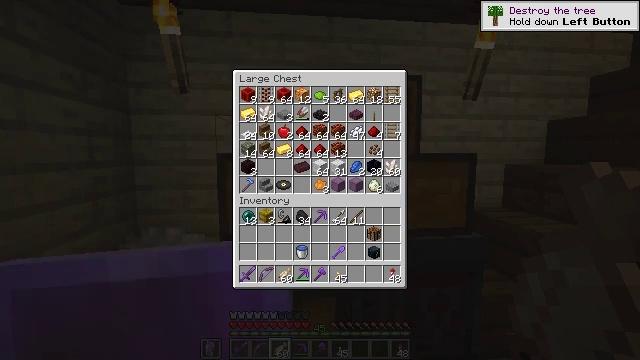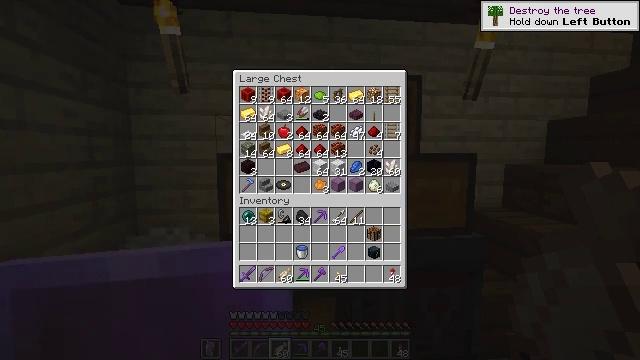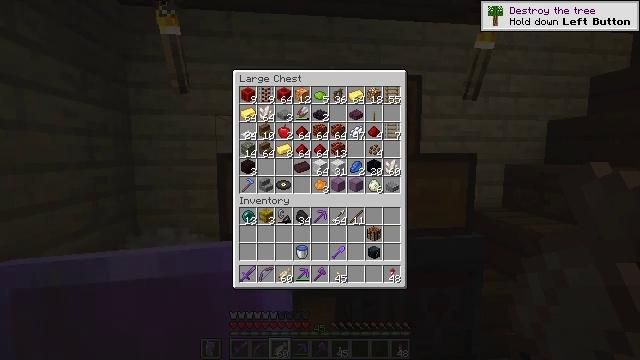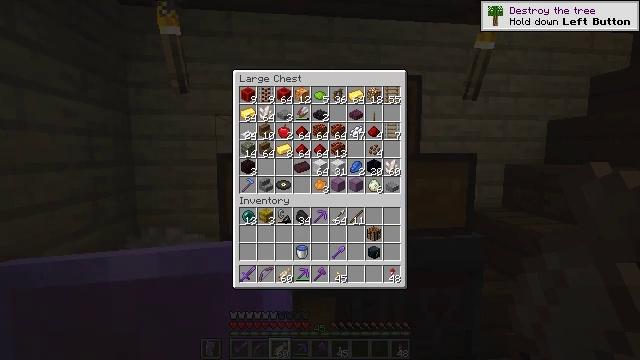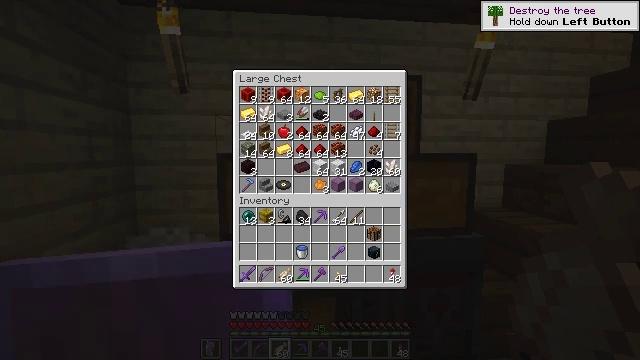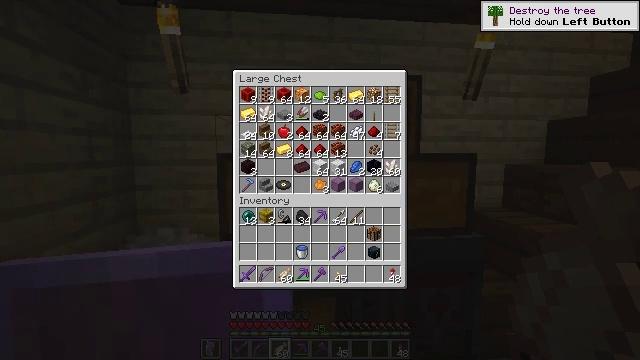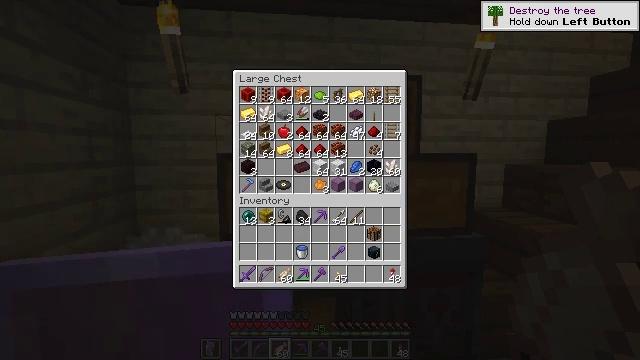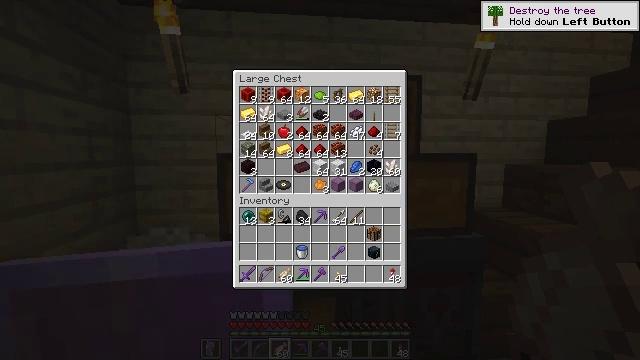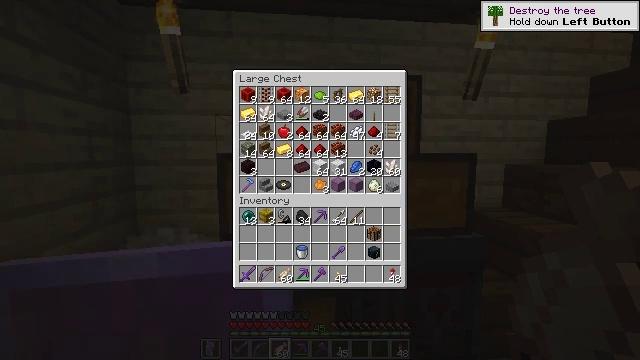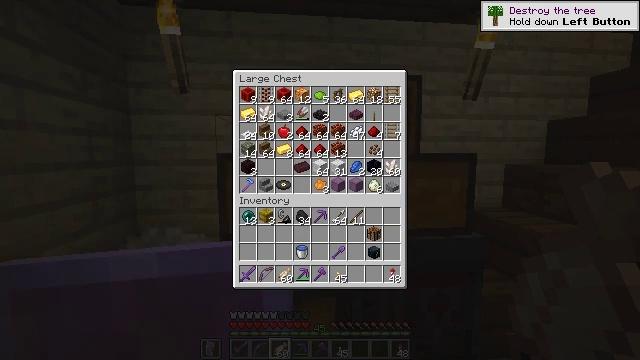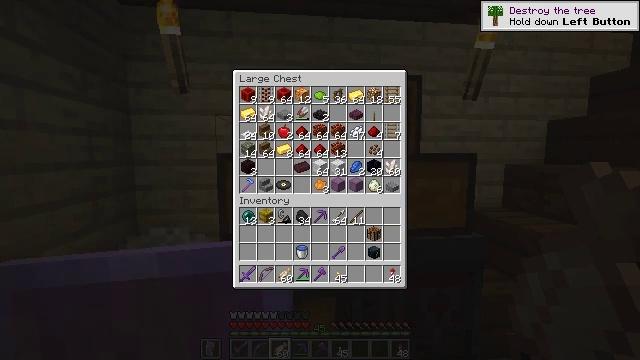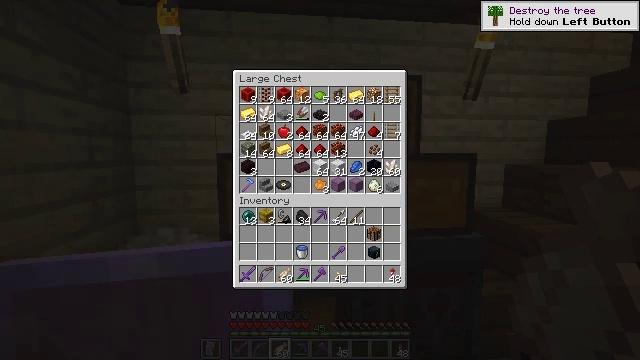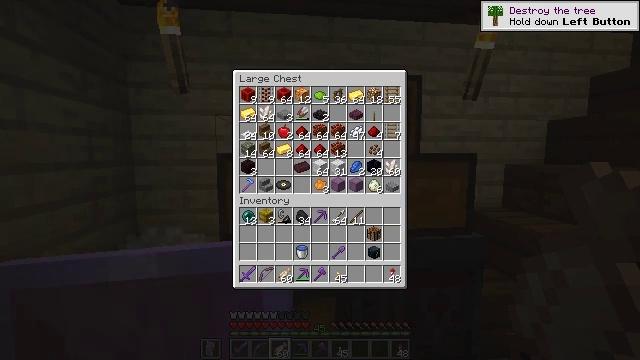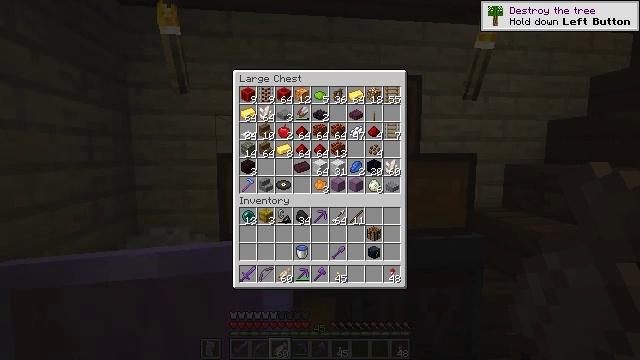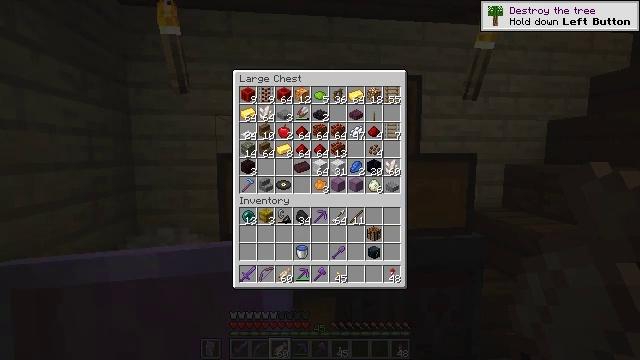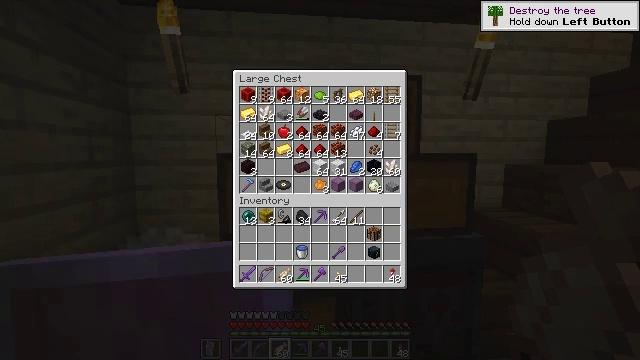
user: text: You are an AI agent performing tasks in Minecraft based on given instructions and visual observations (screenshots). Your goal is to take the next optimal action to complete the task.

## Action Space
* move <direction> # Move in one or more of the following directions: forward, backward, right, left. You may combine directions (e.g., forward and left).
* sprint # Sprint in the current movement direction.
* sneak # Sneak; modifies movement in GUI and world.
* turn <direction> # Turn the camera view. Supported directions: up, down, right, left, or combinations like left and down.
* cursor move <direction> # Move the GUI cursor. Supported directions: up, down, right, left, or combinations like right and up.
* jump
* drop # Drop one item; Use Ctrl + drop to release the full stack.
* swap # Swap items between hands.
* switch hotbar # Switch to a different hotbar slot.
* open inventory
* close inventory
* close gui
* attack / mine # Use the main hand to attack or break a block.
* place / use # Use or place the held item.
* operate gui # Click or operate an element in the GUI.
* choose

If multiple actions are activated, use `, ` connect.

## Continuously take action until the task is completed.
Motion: motion action
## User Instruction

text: Break the cactus block.
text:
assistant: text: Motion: no_op
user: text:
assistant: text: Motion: no_op
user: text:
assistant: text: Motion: no_op
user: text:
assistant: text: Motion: no_op
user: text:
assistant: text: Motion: no_op
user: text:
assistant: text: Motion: no_op
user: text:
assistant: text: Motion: no_op
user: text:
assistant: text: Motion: no_op
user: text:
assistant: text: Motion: no_op
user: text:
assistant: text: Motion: no_op
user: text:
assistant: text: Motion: no_op
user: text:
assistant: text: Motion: no_op
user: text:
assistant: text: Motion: no_op
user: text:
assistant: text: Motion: no_op
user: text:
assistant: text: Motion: no_op
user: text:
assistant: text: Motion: no_op
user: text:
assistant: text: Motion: no_op
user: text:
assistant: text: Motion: no_op
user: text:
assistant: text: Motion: no_op
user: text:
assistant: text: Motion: no_op
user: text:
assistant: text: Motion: no_op
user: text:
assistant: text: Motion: no_op
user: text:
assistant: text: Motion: no_op
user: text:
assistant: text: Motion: no_op
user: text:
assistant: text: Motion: no_op
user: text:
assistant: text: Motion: no_op
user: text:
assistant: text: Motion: no_op
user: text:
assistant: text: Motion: no_op
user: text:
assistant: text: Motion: no_op
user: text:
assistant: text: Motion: no_op